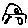
Label: car